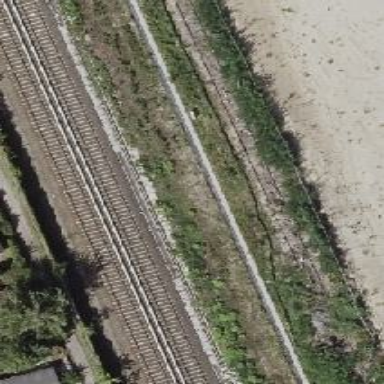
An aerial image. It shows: Abandoned railway.